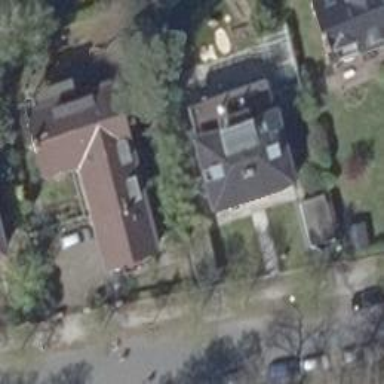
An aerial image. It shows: Detached building with hipped roof.